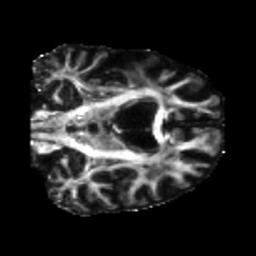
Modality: FA
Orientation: coronal
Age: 75
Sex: male
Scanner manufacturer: siemens
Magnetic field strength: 3 T
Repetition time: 5.25 s
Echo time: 0.08 s